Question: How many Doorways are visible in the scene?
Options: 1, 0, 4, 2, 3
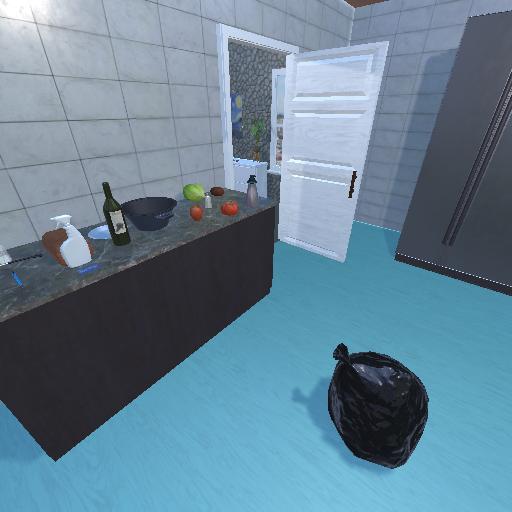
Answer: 1